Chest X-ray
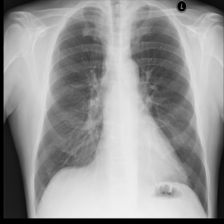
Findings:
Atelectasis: negative
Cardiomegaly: negative
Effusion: negative
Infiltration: positive
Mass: negative
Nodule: negative
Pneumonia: negative
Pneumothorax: negative
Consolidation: negative
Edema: negative
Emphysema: negative
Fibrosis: negative
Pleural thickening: negative
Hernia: negative